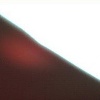
Label: sunburn